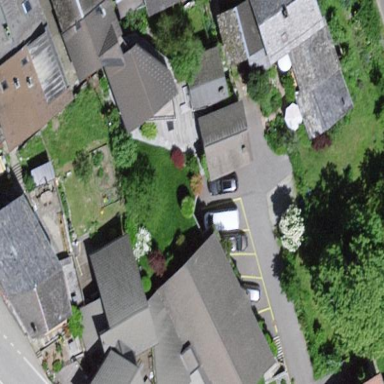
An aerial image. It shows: Simple house.